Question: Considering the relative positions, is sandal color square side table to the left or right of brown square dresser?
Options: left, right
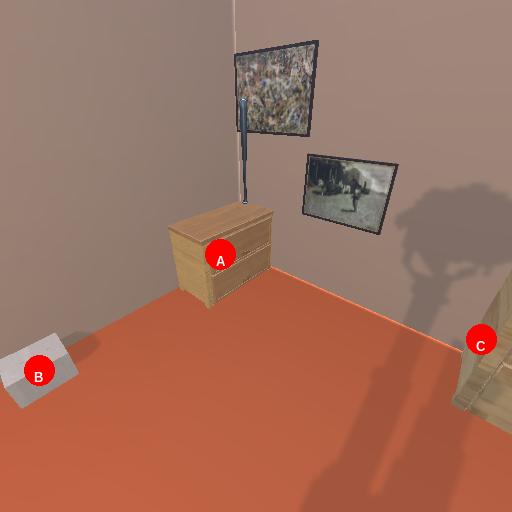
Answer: left